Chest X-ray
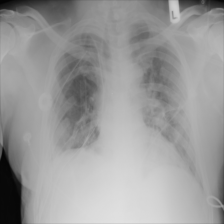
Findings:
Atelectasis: negative
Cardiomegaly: negative
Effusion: negative
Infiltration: positive
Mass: negative
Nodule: negative
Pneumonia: negative
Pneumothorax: negative
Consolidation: negative
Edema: negative
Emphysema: negative
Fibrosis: negative
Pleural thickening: negative
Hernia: negative